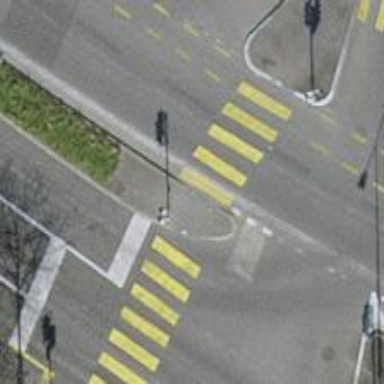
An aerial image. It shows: Road crossing with traffic signals and island.